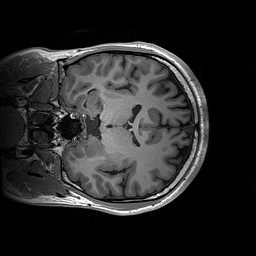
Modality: T1w
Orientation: coronal
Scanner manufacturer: siemens
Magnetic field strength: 3 T
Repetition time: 2.2 s
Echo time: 0.00244 s